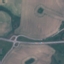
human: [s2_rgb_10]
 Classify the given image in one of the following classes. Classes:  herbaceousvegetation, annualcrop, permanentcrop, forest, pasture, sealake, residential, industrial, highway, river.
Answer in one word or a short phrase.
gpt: Highway